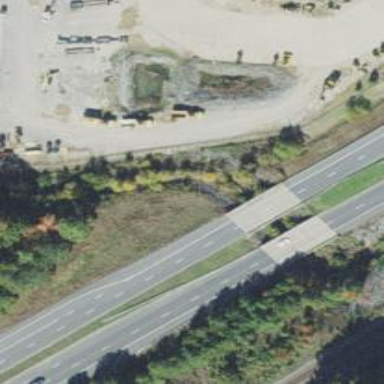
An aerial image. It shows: Secondary road crossing over beam bridge.